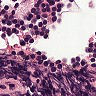
Metastatic tissue present: no